Изначально покоящийся электрон ускоряется напряжением $U=km_0c^2/e$, где $m_0$ — масса электрона, $e$ — элементарный заряд, $c$ — скорость света, $k$ — безразмерная величина. Электрон сталкивается с покоящимся позитроном и аннигилирует, создавая два фотона. Направление, в котором испущен один из фотонов, определяет направление, в котором испущен второй. Найдите минимально возможный угол $\alpha_\min$ между направлениями испускания фотонов. Ответ выразите через $k$. Проведите численный расчет для $k=1$.
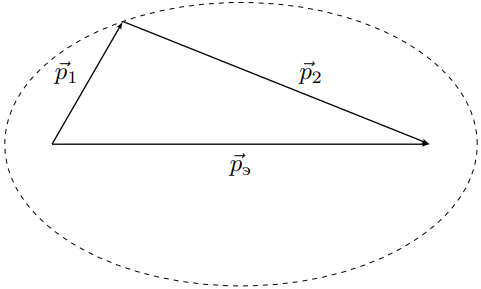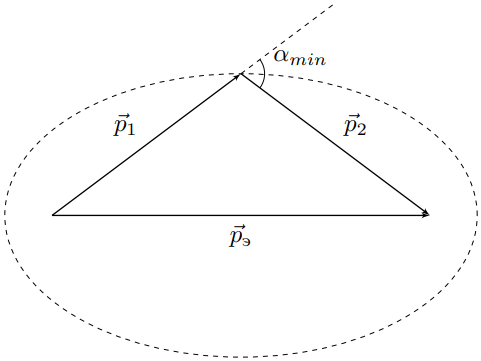
Решение: Найдём энергию электрона после разгона напряжением:$$E_{\text{э}}=m_0c^2+eU=m_0c^2(1+k)$$Воспользуемся связью энергии-импульса$$E^2_{\text{э}}=p^2_{\text{э}}c^2+m^2_0c^4$$откуда:$$p_{\text{э}}=m_0c\sqrt{k(2+k)}$$Масса позитрона равна массе электрона, поэтому энергия системы равна:$$E=E_{\text{э}}+E_{\text{п}}=m_0c^2(2+k)$$Поскольку масса фотона равна нулю, для него верно:$$E=pc$$откуда получим уравнения, связывающие импульсы фотонов $\vec{p}_1$ и $\vec{p}_2$:$$E=(p_1+p_2)c\qquad \vec{p}_{\text{э}}=\vec{p}_1+\vec{p}_2$$Далее можно действовать двумя способами. Алгебраический подход: Из выражения для импульса $\vec{p}$ получим: $$p^2_\text{э}=p^2_1+p^2_2+2p_1p_2\cos\alpha=(p_1+p_2)^2-2p_1p_2(1-\cos\alpha)$$ Учитывая, что $p_1+p_2=E/c$, и что $2(1-\cos\alpha)=4\sin^2\alpha/2$, получим: $$\sin^2\alpha/2=\cfrac{E^2-p^2_\text{э}c^2}{4p_1p_2c^2}=\cfrac{E^2-p^2_\text{э}c^2}{4p_1c(E-p_1c)}$$ Максимальное значение знаменателя достигается, если $p_1=p_2=E/2c$. Тогда: $$\sin^2\alpha_{min}/2=\cfrac{E^2-p^2_\text{э}c^2}{4(E/2)^2}=1-\left(\cfrac{p_\text{э}c}{E}\right)^2$$ Геометрический подход:
Ответ: $\alpha_\min=2\arccos\sqrt{\cfrac{k}{k+2}}$ $\alpha_\min(k=1)=109.5^\circ$
Темы:
T, ★, ЗСЭ, СТО, ЗСИ, Инвариант СТО, 2012, Physics Cup